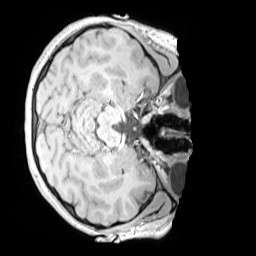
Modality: MP2RAGE
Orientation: axial
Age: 11
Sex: female
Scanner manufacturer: siemens
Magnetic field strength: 3 T
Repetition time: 4 s
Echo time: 0.00303 s